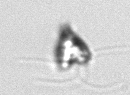
Label: Pyramimonas_longicauda